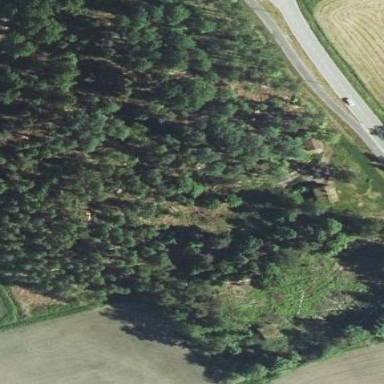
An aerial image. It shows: Forest area.